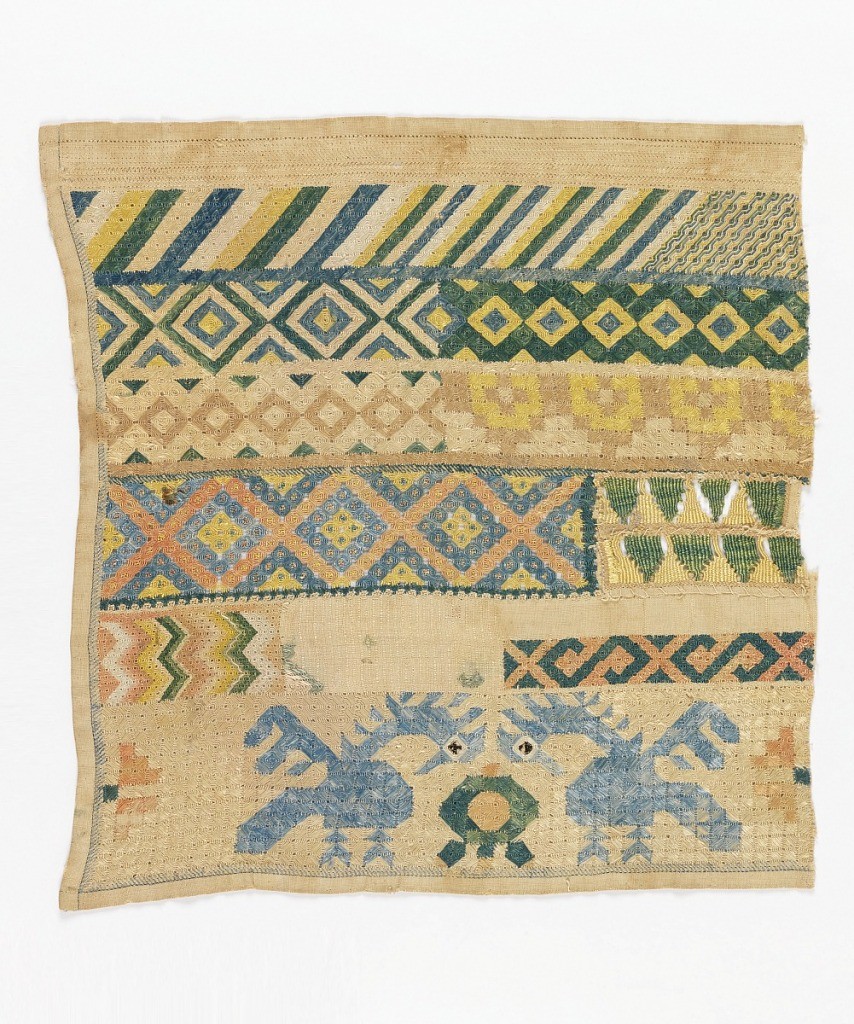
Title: Sampler
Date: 18th century
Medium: silk embroidery, linen foundation Technique: aztec and hemstitches on plain weave
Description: Five cross borders in geometric designs and one showing two birds.